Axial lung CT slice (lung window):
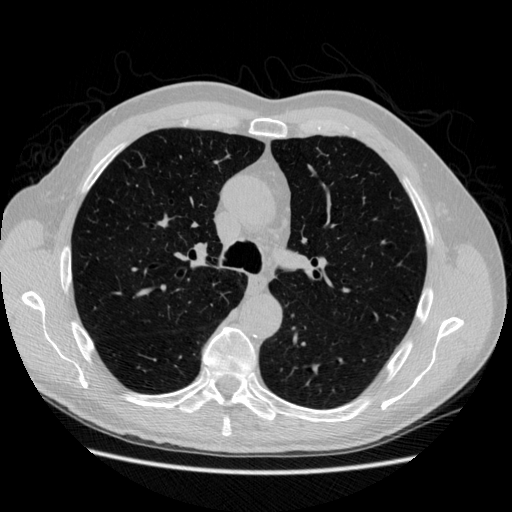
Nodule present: no